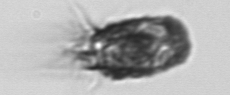
Label: Tintinnopsis